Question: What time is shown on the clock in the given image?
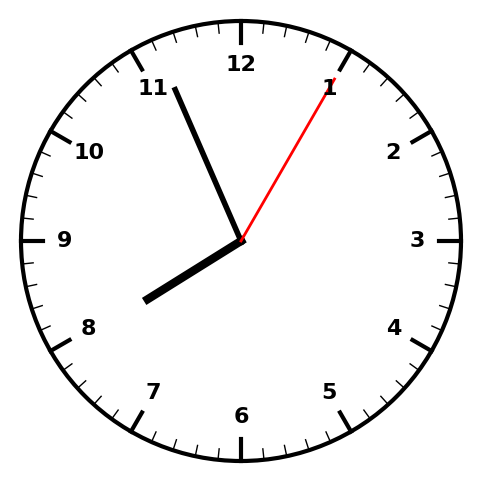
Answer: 07:56:05